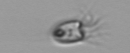
Label: Balanion